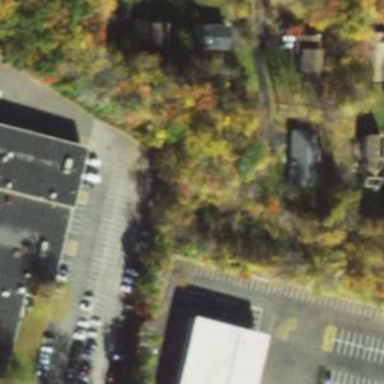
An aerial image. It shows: Parking area.